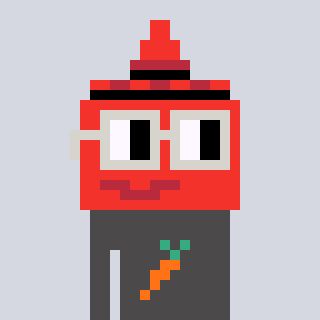
a pixel art character with square light gray glasses, a ketchup-shaped head and a grayscale-colored body on a cool background